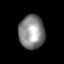
Tissue: lung
Cell type: Epithelial cells
Senescence score: 0.1751
Nuclear area (px): 850
Mean DAPI intensity: 136.358